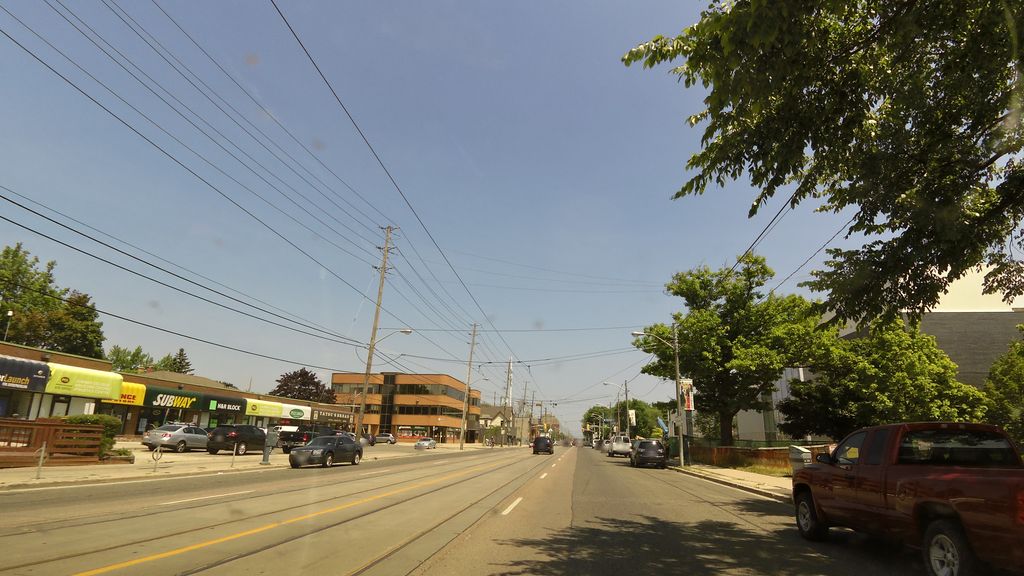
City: toronto